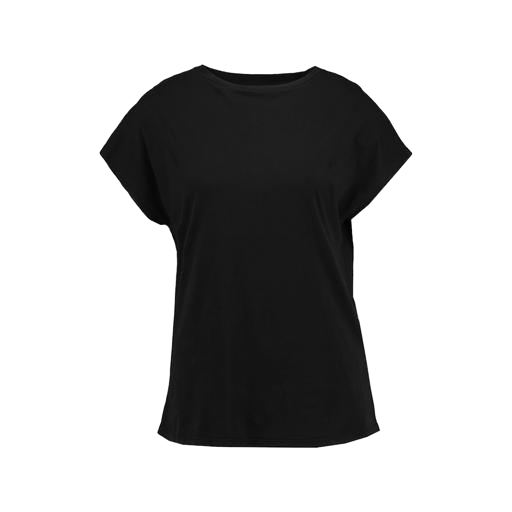
black cap-sleeve t-shirt, black women's rolled sleeve crew t-shirt, cap-sleeve tee, white background